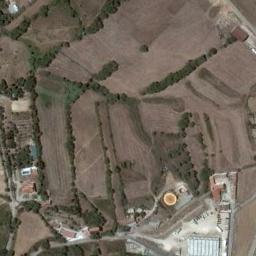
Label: terrace